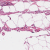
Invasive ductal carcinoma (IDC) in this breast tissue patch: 0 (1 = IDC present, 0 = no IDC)